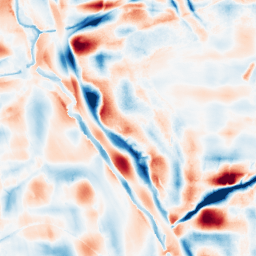
Category: wavelet
Decomposition family: wavelet_dwt
Decomposition parameters: wavelet: coif2
level: 5
Upsampling method: quadratic
Upsampling parameters: scale: 8
Upsampling scale: 8